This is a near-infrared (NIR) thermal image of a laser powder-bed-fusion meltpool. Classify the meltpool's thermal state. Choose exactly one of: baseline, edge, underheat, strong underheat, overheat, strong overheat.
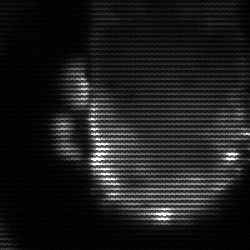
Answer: baseline